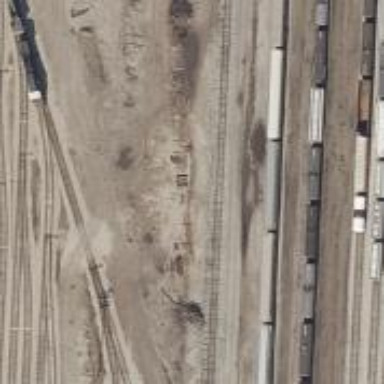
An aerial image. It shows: Railway yard.